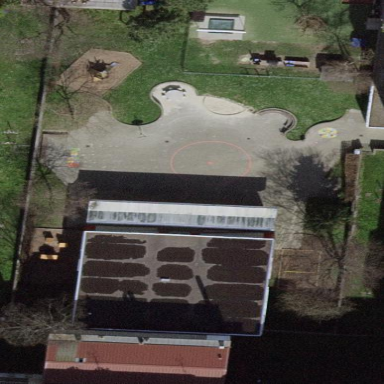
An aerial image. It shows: School.